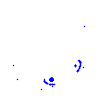
Particle: kaon